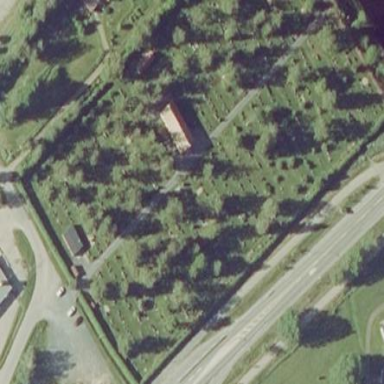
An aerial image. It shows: Cemetery.